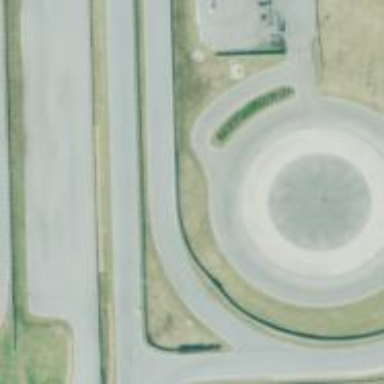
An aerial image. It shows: Raceway for motor sports.